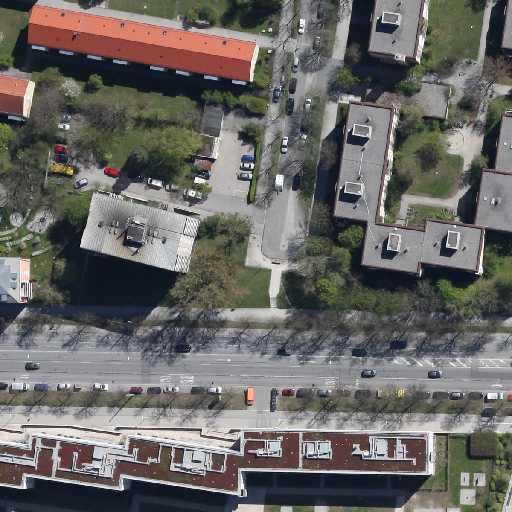
Referring expression: light-duty vehicle